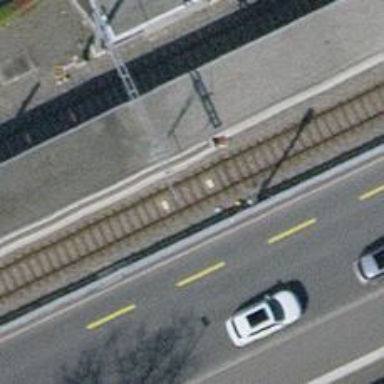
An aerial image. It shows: Railway stop with public transport stop position.